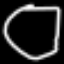
Label: octagon